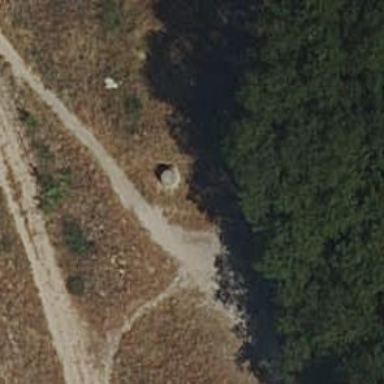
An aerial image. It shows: Unpaved path.